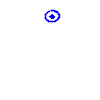
Particle: pion